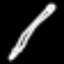
Label: pencil